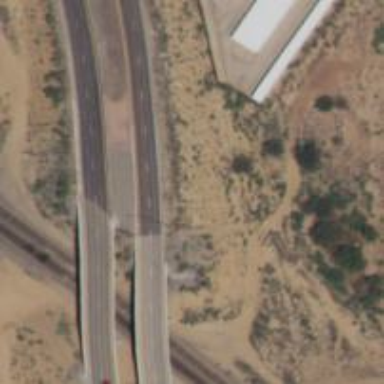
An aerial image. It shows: Primary highway bridge with asphalt surface.